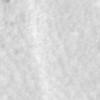
Label: no_change